Question: I have seen a few threads about this, but nothing exactly want I was looking for.
I have an image button that lays ontop a black background.
The image buttons have a huge grey border. I have tried to turn off border, and make the border black... It's not working out. I just want the buttons to be on the screen with a transparent background and expand a little wider if possible. NO GREY.
Any clue?

'''
</LinearLayout>
<LinearLayout android:layout_width="wrap_content"
style="@android:style/ButtonBar" android:layout_height="wrap_content"
android:orientation="vertical">
<ImageButton android:layout_height="wrap_content"
android:src="@drawable/map" android:id="@+id/ImageButton1"
android:layout_width="fill_parent">
</ImageButton>
<ImageButton android:layout_height="wrap_content"
android:src="@drawable/list" android:id="@+id/ImageButton2"
android:layout_width="fill_parent">
</ImageButton>
<ImageButton android:layout_height="wrap_content"
android:src="@drawable/share" android:id="@+id/ImageButton3"
android:layout_width="fill_parent">
</ImageButton>
</LinearLayout> </LinearLayout>
'''
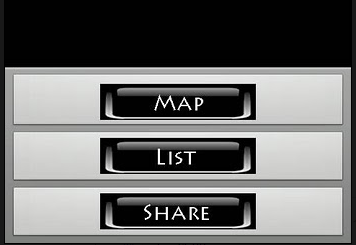
Answer: I think I know what you're talking about. Give this a try. You want to include 'android:background="@null"' to get rid of that grey outline.
For instance, in your layout where you declare the ImageButton:
'''
<ImageButton android:background="@null" ...>
.
.
.
</ImageButton>
'''